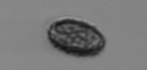
Label: Pseudochattonella_farcimen